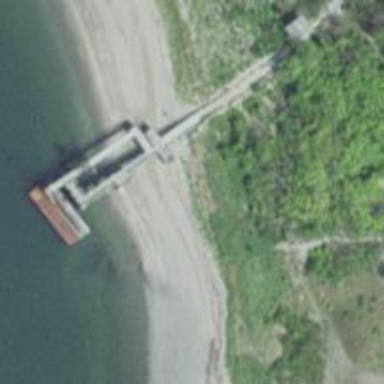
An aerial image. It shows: Man-made pier.